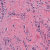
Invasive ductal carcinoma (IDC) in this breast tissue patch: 1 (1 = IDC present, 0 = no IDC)